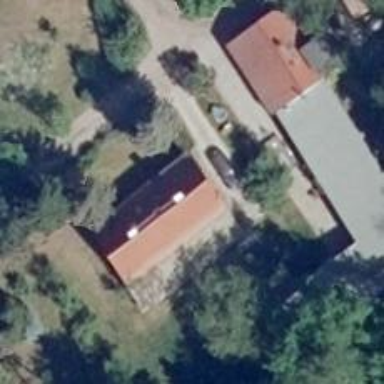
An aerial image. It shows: Gabled house with red roof oriented along its structure.